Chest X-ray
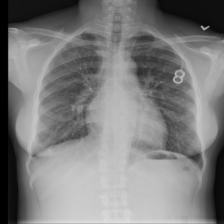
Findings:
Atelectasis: negative
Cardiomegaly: negative
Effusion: negative
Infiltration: negative
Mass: negative
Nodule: negative
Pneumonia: negative
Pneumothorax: negative
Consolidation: negative
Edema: negative
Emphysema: negative
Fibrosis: negative
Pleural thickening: negative
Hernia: negative